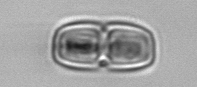
Label: Ephemera